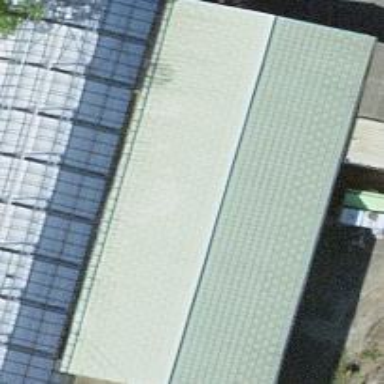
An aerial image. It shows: Garden center shop.